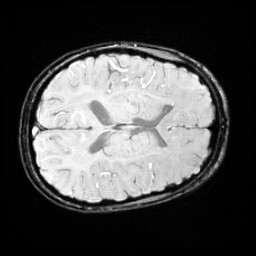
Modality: SWI
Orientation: axial
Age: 12
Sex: female
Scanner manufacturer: siemens
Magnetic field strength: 3 T
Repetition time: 0.027 s
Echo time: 0.02 s